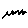
Label: zigzag